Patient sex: F
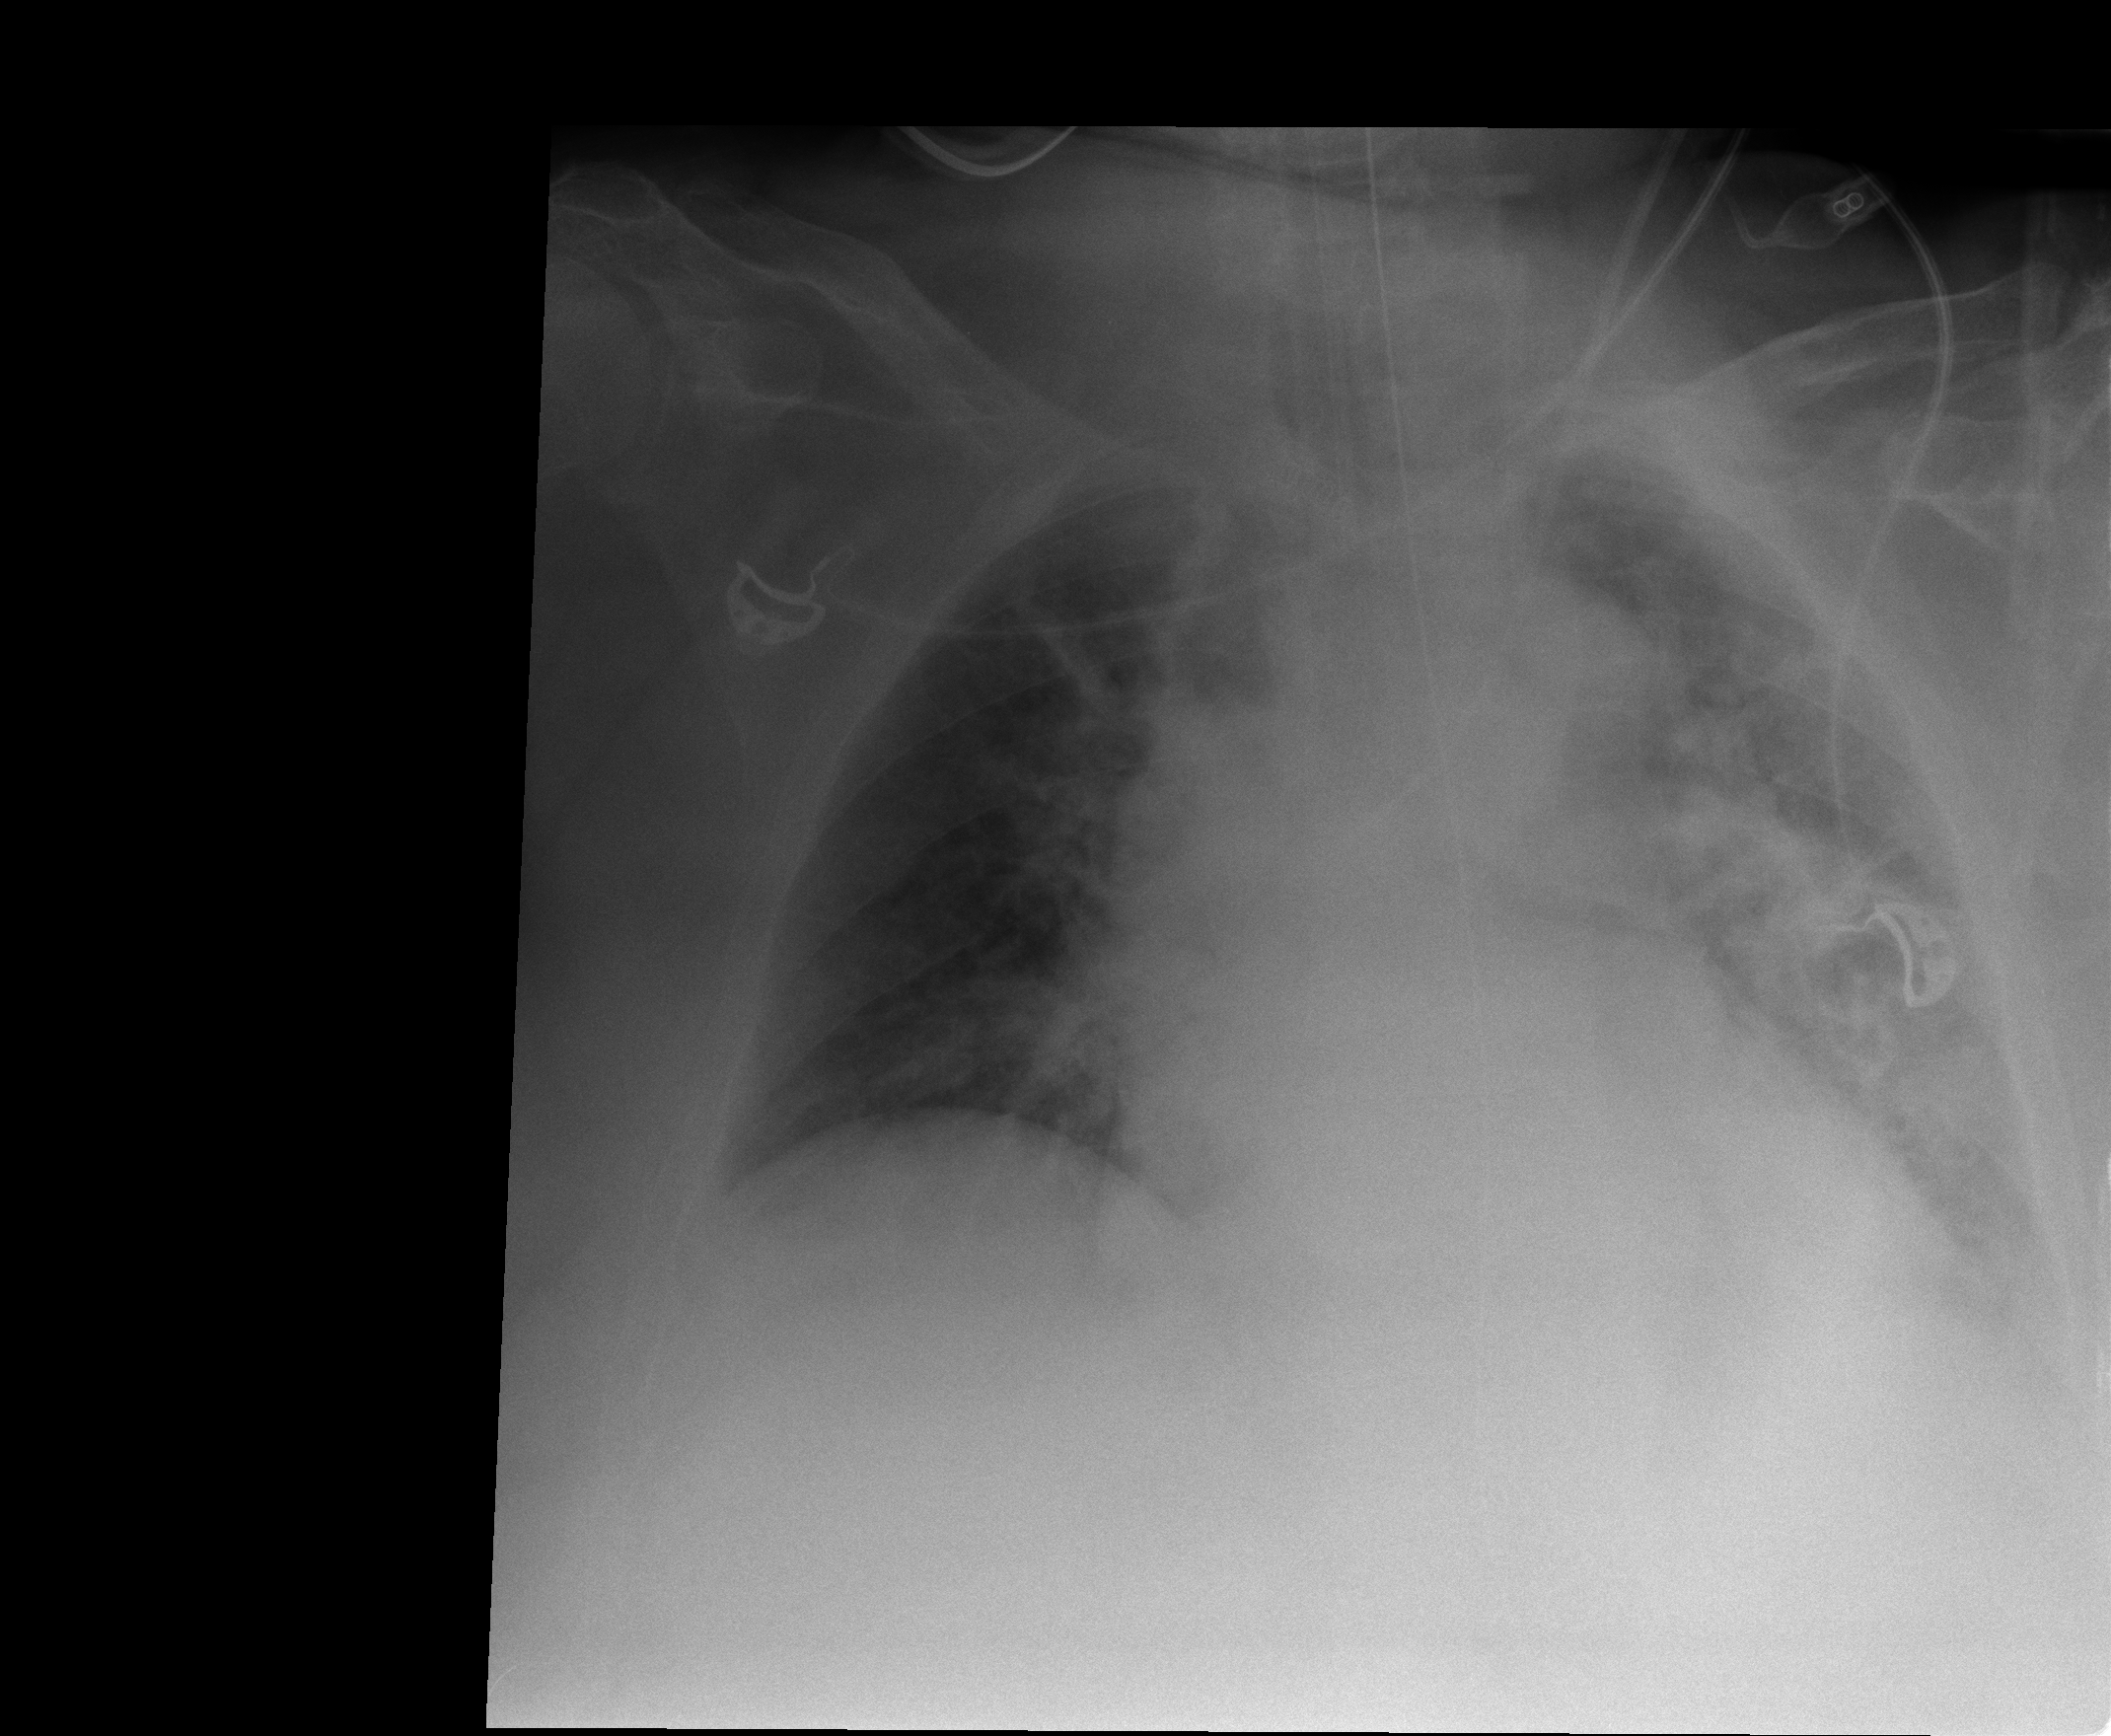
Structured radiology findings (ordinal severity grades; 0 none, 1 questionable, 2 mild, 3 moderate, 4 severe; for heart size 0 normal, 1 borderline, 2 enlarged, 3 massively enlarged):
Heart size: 2
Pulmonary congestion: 0
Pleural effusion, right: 0
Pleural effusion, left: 2
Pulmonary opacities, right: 0
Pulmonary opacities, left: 2
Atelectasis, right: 0
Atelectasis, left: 2